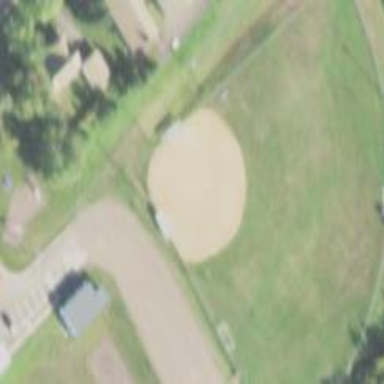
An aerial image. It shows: Baseball pitch for leisure and sports activities.